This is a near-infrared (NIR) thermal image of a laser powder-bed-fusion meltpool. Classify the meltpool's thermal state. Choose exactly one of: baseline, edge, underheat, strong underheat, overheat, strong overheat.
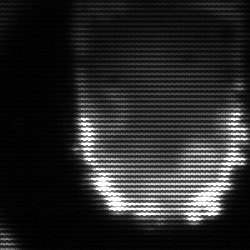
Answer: baseline